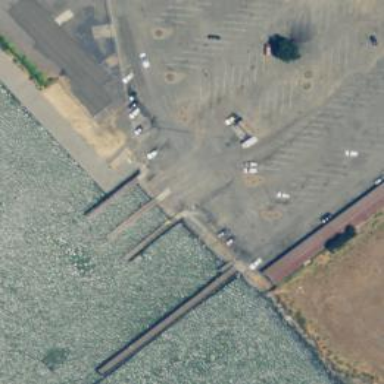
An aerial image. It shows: Pier with slipway on the service road.